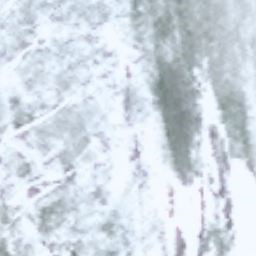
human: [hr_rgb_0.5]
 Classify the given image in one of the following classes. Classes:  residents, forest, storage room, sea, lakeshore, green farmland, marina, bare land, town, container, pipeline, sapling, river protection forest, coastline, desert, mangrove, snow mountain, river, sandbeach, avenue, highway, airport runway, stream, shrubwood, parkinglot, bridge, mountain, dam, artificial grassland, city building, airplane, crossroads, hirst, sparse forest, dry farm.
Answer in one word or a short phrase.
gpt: snow mountain